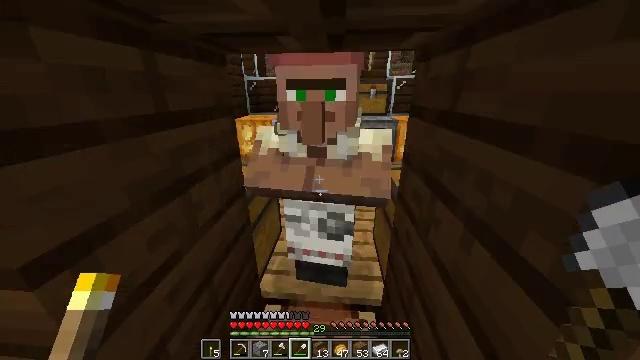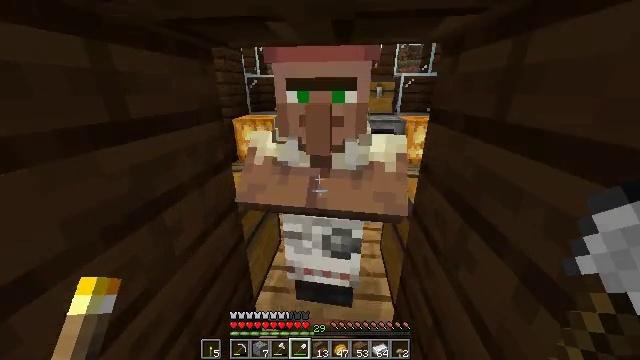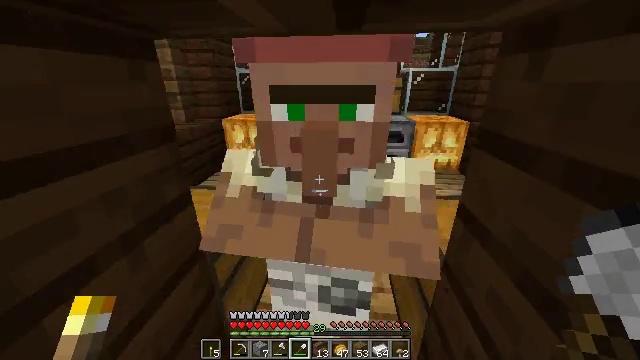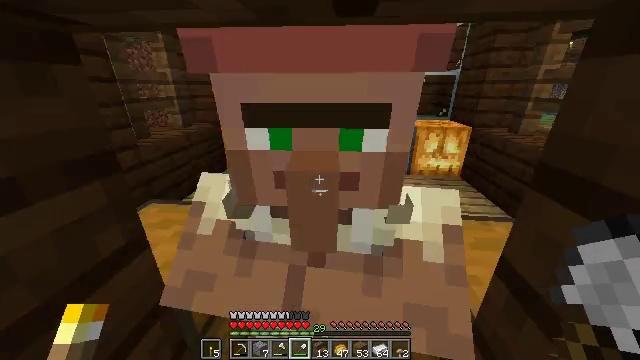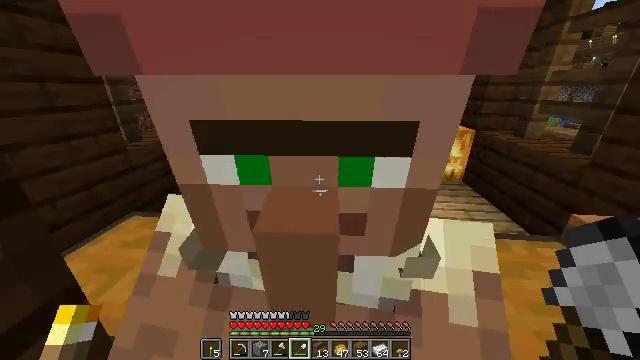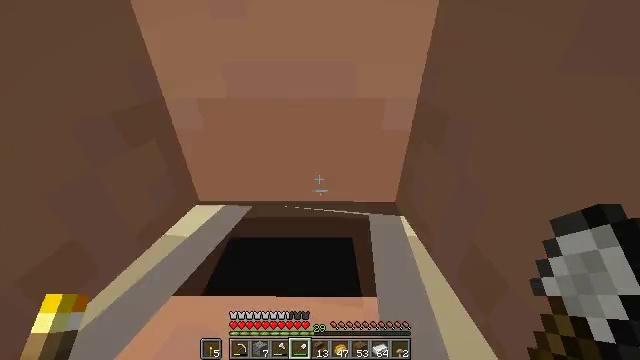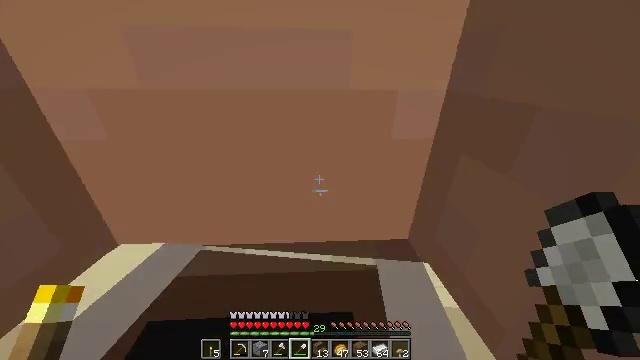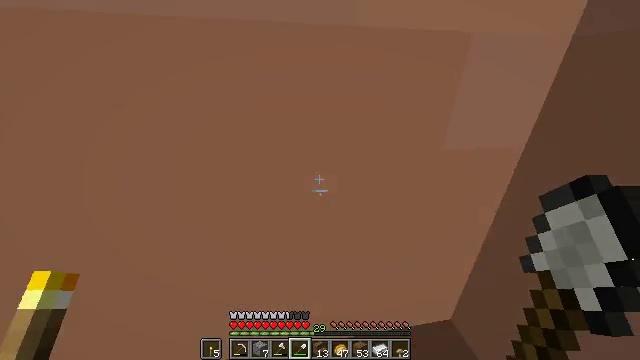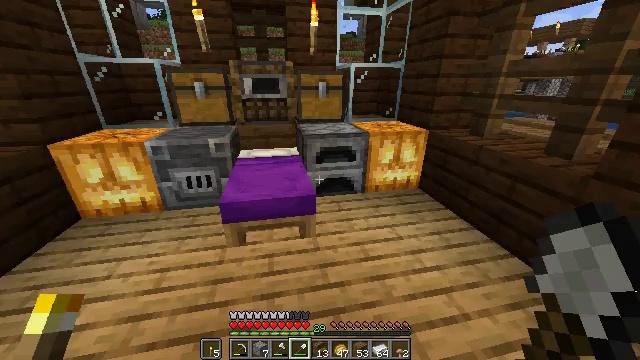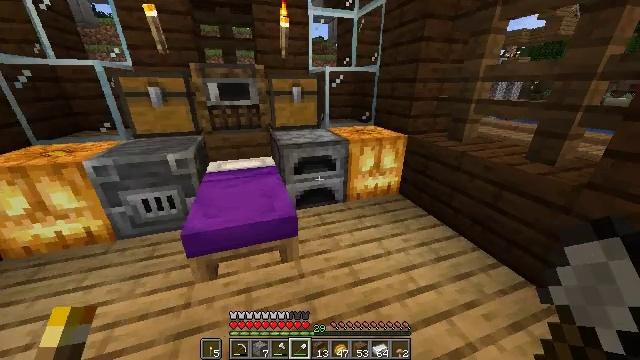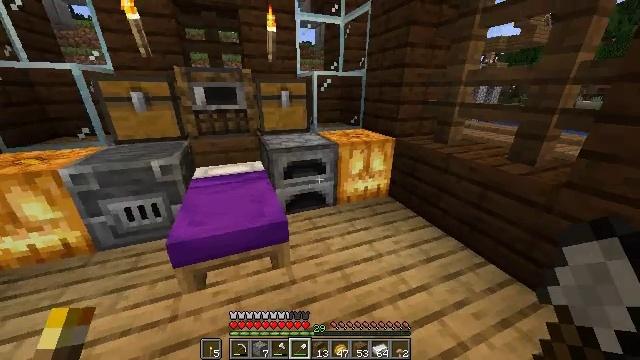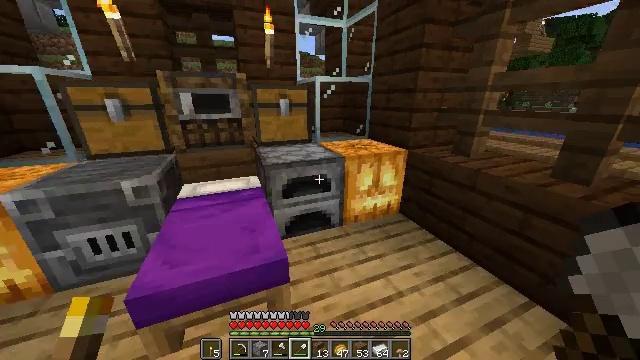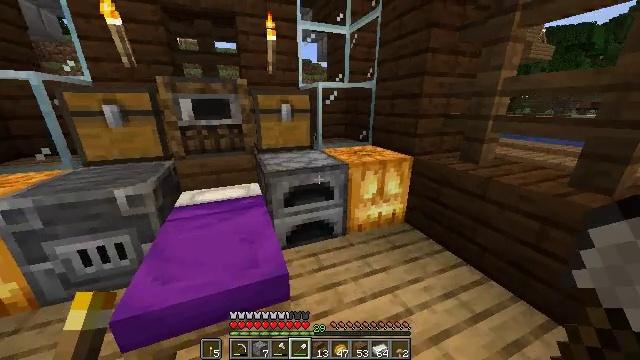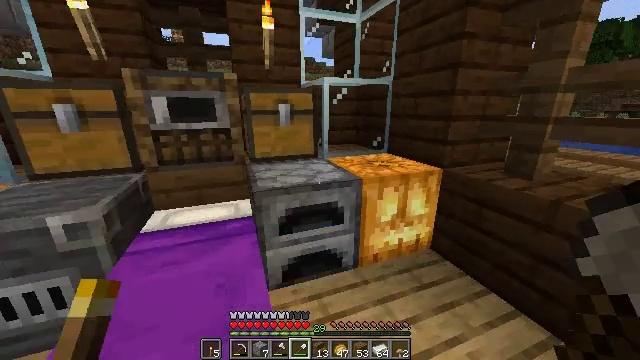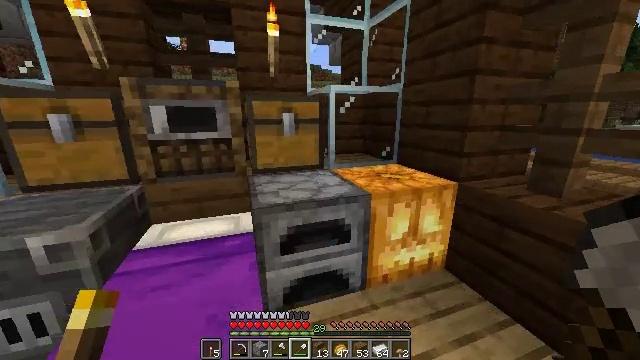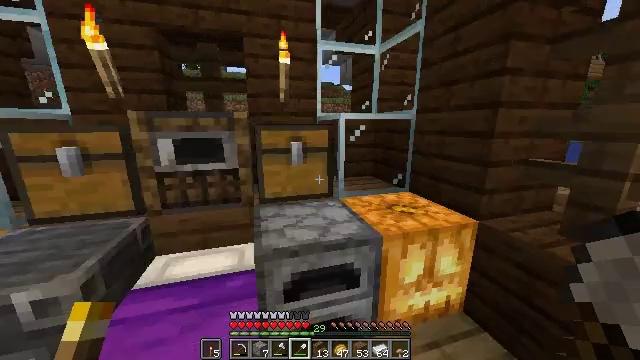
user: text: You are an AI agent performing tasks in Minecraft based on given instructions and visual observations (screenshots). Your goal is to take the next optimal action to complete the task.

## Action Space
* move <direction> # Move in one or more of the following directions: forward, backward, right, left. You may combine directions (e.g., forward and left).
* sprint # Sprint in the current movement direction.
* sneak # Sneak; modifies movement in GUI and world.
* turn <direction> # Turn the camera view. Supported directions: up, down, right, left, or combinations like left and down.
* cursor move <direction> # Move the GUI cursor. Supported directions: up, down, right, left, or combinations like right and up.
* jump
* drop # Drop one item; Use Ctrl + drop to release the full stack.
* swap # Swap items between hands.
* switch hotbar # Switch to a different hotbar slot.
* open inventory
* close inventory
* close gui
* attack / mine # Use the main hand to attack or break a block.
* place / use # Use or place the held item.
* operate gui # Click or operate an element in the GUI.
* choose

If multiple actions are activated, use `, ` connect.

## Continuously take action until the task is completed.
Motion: motion action
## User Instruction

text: Use the crafting table to make a fletching table.
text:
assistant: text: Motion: move forward
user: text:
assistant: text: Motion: move forward
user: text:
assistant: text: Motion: move forward, sprint
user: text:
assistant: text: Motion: move forward, sprint
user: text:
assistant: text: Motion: move forward, sprint, turn right
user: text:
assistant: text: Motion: move forward, turn right
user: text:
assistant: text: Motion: move forward, turn right
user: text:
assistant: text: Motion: move forward, sprint, turn right
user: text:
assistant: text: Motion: move forward, sprint, turn right
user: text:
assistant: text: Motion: move forward, sprint, turn right
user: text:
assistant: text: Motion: move forward, turn up
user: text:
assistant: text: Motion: move forward, turn up
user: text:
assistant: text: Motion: move forward, turn left and up
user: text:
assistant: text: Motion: move forward, turn left and up
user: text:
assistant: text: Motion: move forward, turn left and up
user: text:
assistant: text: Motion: turn left and up
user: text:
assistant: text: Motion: turn left and up
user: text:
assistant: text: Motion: turn left and up
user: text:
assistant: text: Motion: no_op
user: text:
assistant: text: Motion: use / place
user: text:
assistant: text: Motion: use / place
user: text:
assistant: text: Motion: use / place
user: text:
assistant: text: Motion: use / place
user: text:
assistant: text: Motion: use / place
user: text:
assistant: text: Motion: no_op
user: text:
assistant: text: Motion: no_op
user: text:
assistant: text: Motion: no_op
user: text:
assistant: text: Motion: turn down
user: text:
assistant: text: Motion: turn down
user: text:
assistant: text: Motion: turn down